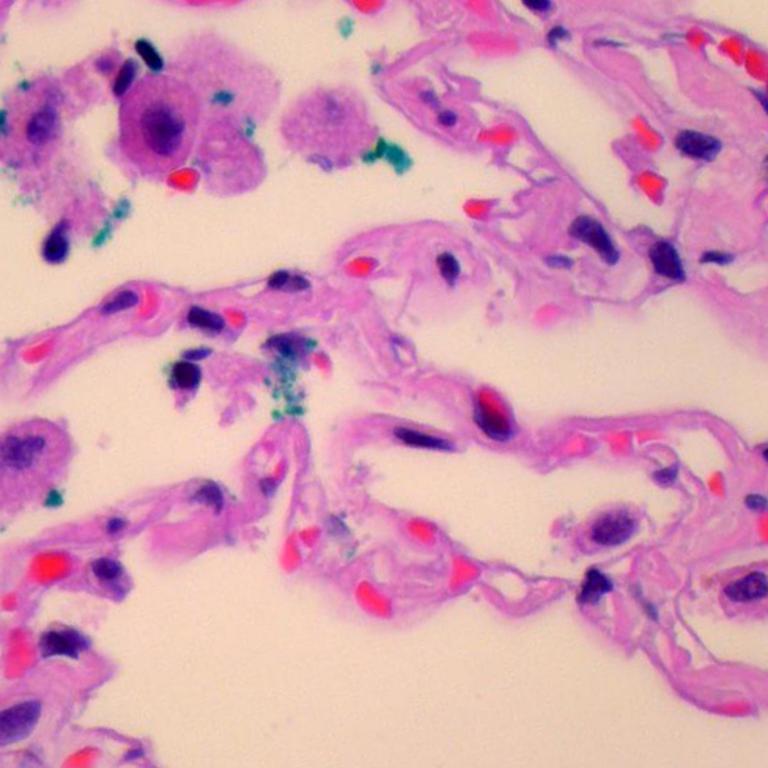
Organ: lung
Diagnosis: benign